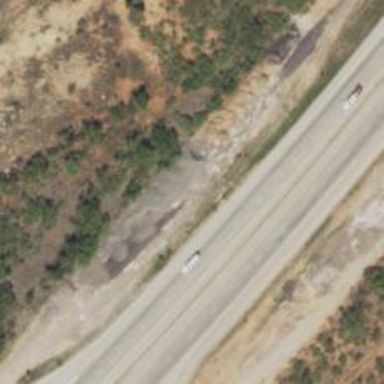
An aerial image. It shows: Asphalt road with frontage access. The road is classified as tertiary.